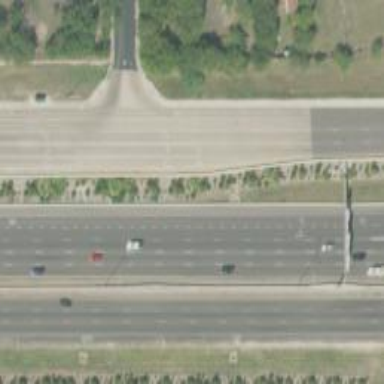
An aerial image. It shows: Secondary road with frontage road alongside.